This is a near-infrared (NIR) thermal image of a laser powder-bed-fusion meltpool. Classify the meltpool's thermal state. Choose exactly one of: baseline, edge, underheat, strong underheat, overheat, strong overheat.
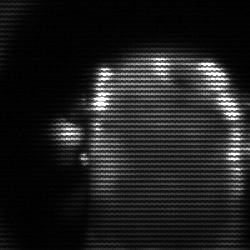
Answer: baseline